Question: My ASP.net webpage has a couple of javascript functions which only work when Ajax is disabled. But I need to have a wait screen/loading indicator, because the waittime can be over a minute. Can anyone help me to get a javascript/jquery or something else non Ajax that I can use a loading indicator in ASP.net?
Example:

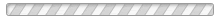
Answer: You could:
'''
var loading = document.createElement('img');
loading.src = "loading-animation.gif";
document.body.appendChild(loading);
'''